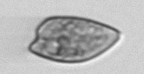
Label: Prorocentrum_dentatum